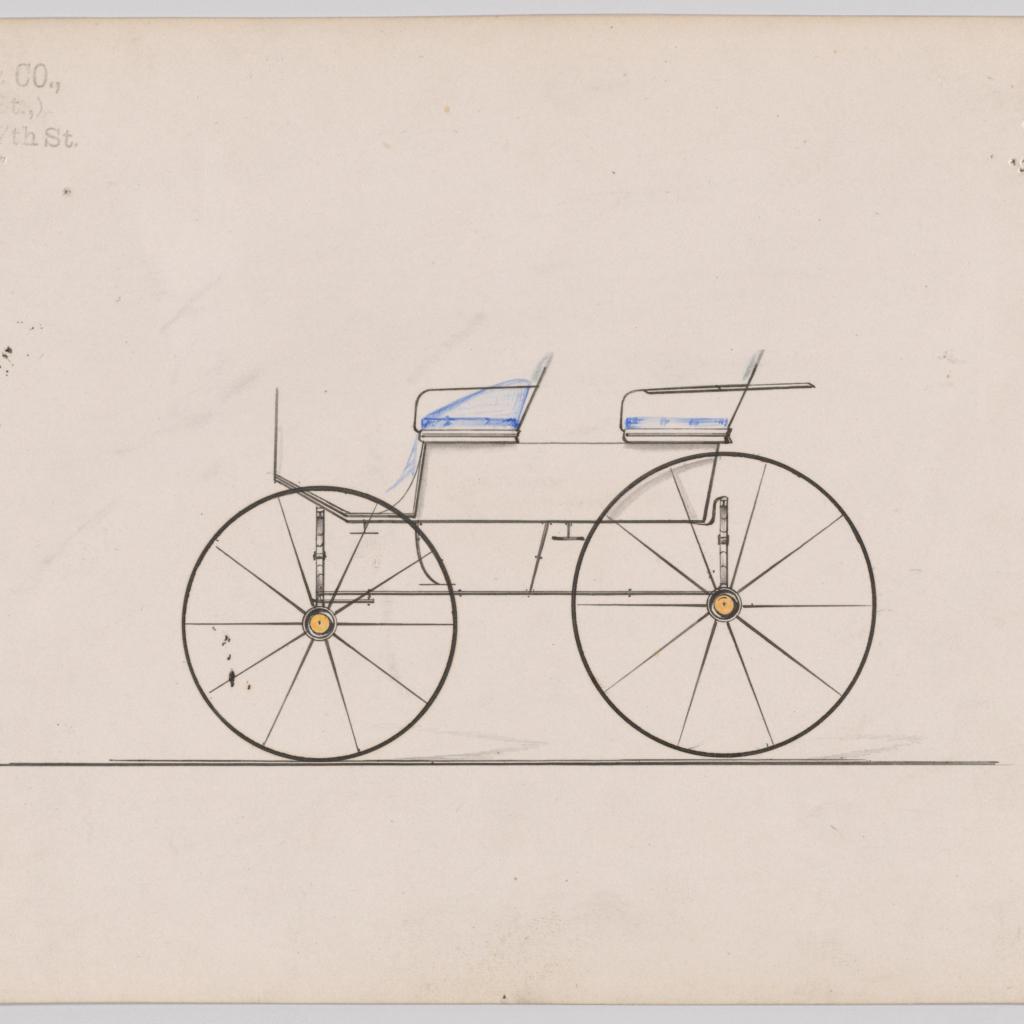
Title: Design for 4 seat Phaeton, no top, no. 3139c
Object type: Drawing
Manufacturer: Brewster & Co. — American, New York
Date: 1875
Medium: Pen and black ink, watercolor and gouache
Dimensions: Sheet: 6 3/16 x 9 in. (15.7 x 22.9 cm)
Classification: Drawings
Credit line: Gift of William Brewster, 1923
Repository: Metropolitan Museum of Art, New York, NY